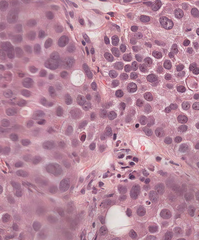
Tumor epithelial tissue: yes
Tumor-associated stroma tissue: yes
Normal tissue: no